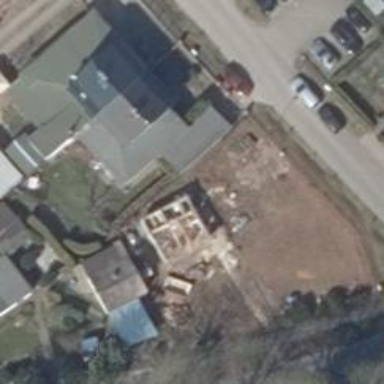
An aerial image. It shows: Semidetached house with gambrel roof.